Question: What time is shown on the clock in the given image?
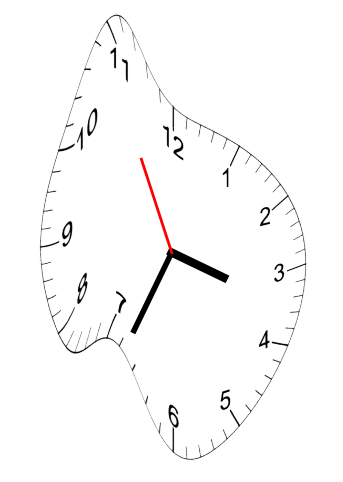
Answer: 03:33:55